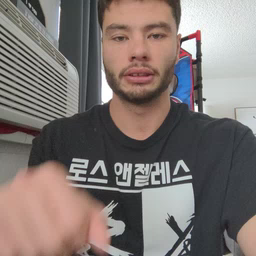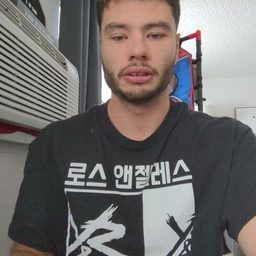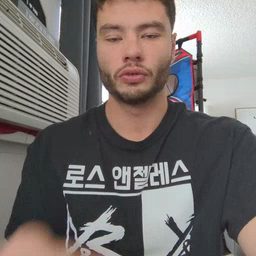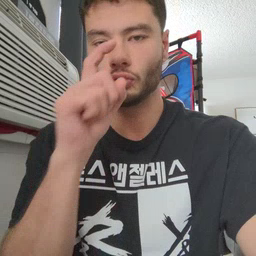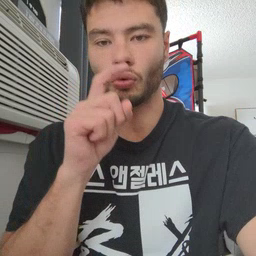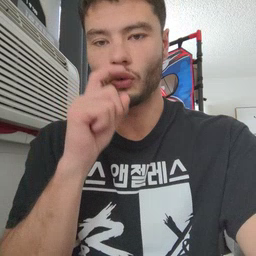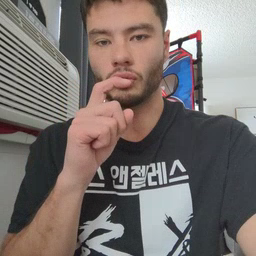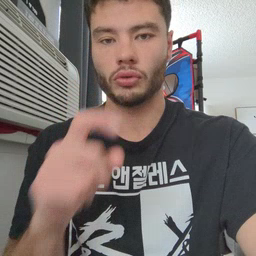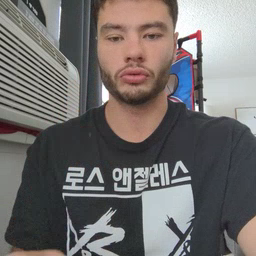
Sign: doll